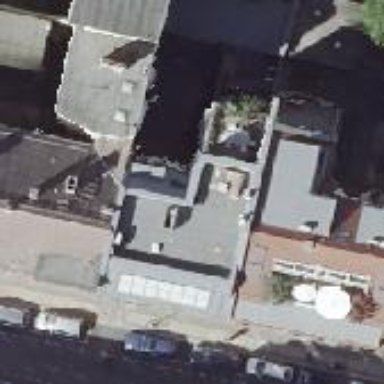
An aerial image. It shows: Residential building with red gabled roof.